Field crop: maize
Growth stage: 2
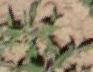
Species: atriplex